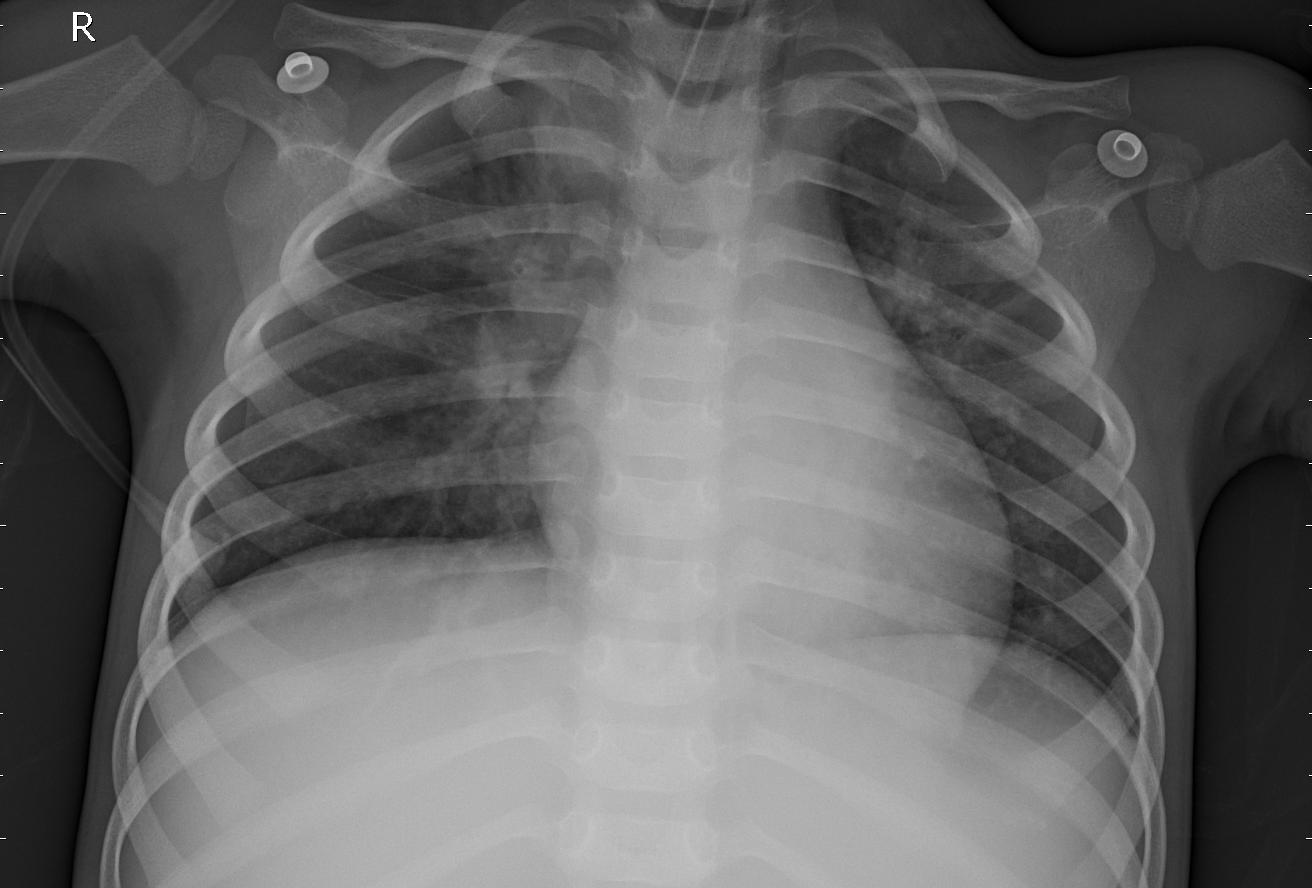
Diagnosis: PNEUMONIA